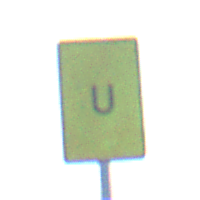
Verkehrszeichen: AnkuendigungOderFortsetzungUmleitungOhnePfeilsymbol
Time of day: SunriseSunset
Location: Outdoor (Nature)
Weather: PartlyCloudy
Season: NotSpecified
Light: Natural